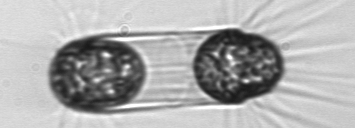
Label: Corethron_hystrix